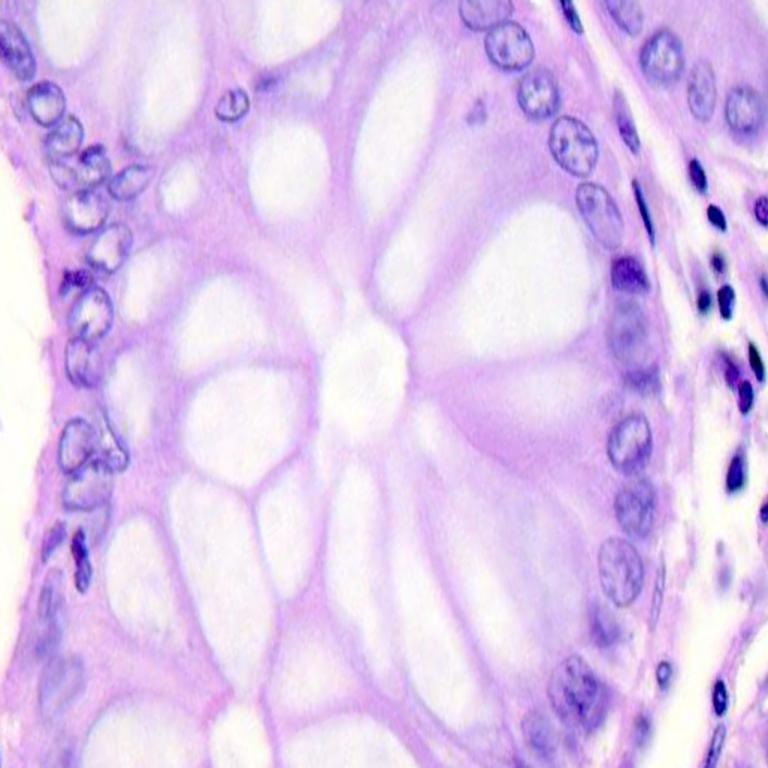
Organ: colon
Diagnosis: benign